Field crop: maize
Growth stage: 1
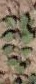
Species: convolvulus